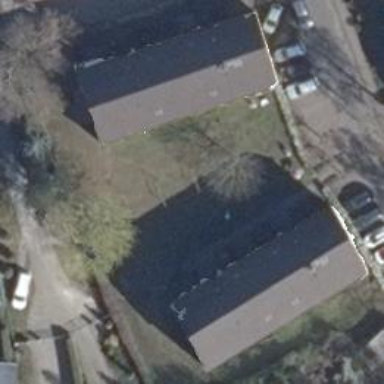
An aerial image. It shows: Residential building.